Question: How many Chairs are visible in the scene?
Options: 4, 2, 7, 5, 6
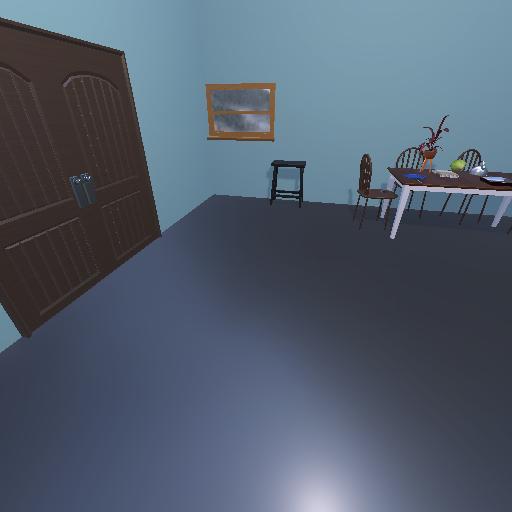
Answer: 4